Field crop: tomato
Growth stage: 1
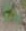
Species: solanum